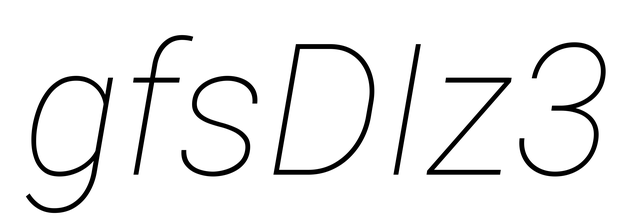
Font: Roboto-Italic_Thin_Italic